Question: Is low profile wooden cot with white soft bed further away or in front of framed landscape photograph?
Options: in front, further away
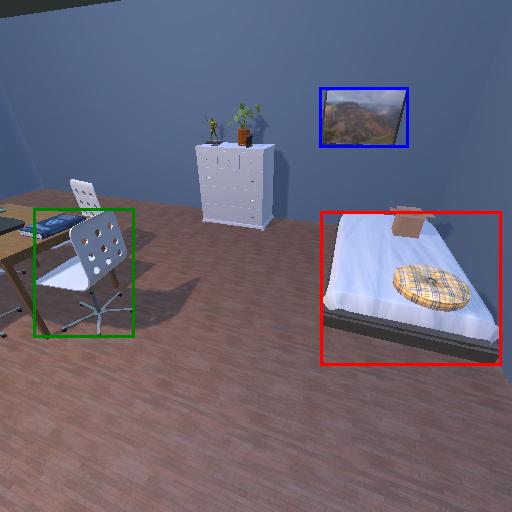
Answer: in front